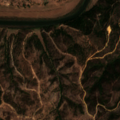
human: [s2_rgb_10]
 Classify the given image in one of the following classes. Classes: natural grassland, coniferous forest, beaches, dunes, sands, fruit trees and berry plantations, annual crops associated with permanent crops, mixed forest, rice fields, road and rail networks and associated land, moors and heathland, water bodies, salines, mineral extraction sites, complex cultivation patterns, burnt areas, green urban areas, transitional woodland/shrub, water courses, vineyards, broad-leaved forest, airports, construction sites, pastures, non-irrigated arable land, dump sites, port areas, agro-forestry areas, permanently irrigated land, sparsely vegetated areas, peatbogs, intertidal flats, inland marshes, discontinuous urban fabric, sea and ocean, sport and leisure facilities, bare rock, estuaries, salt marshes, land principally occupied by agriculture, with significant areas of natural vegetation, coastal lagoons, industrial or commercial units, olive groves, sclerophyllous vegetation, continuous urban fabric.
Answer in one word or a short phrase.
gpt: permanently irrigated land, agro-forestry areas, broad-leaved forest